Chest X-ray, PA view. Patient: 73 years old, sex M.
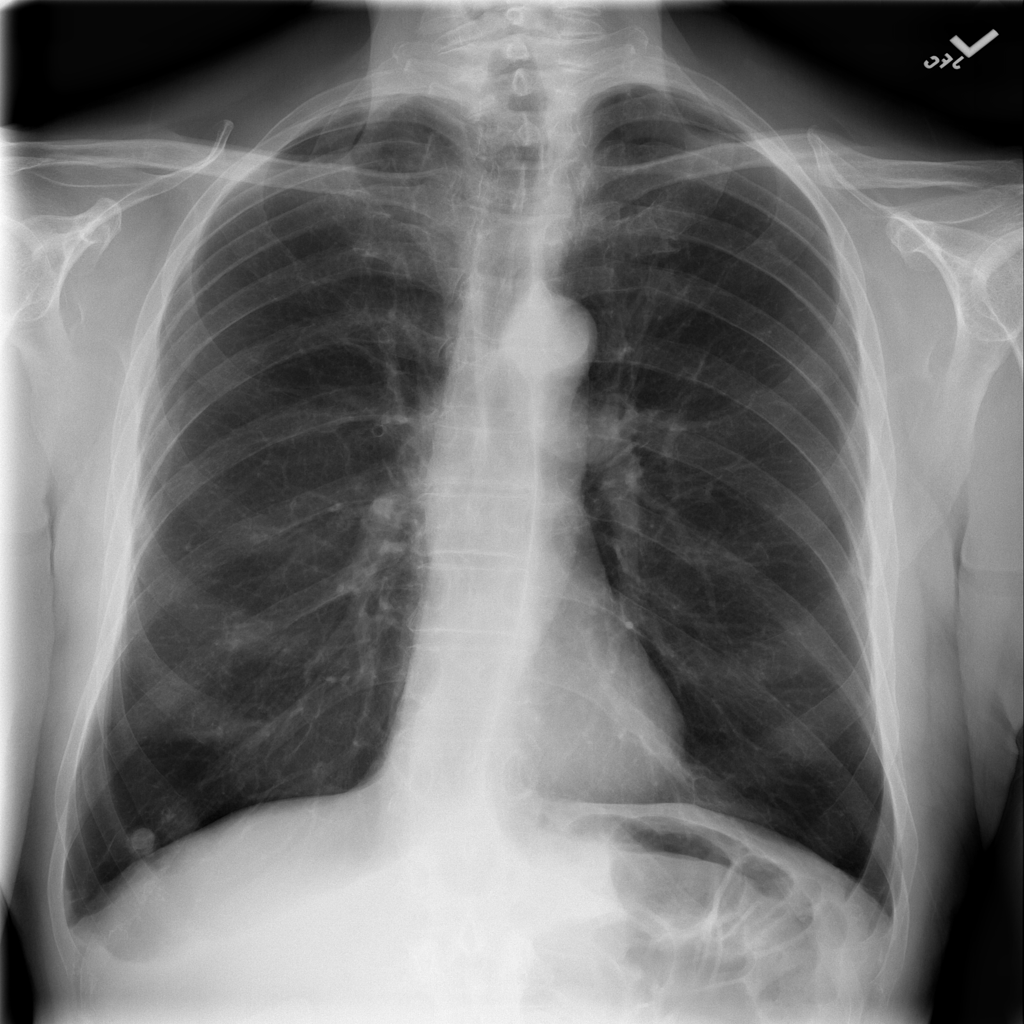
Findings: Emphysema